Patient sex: F
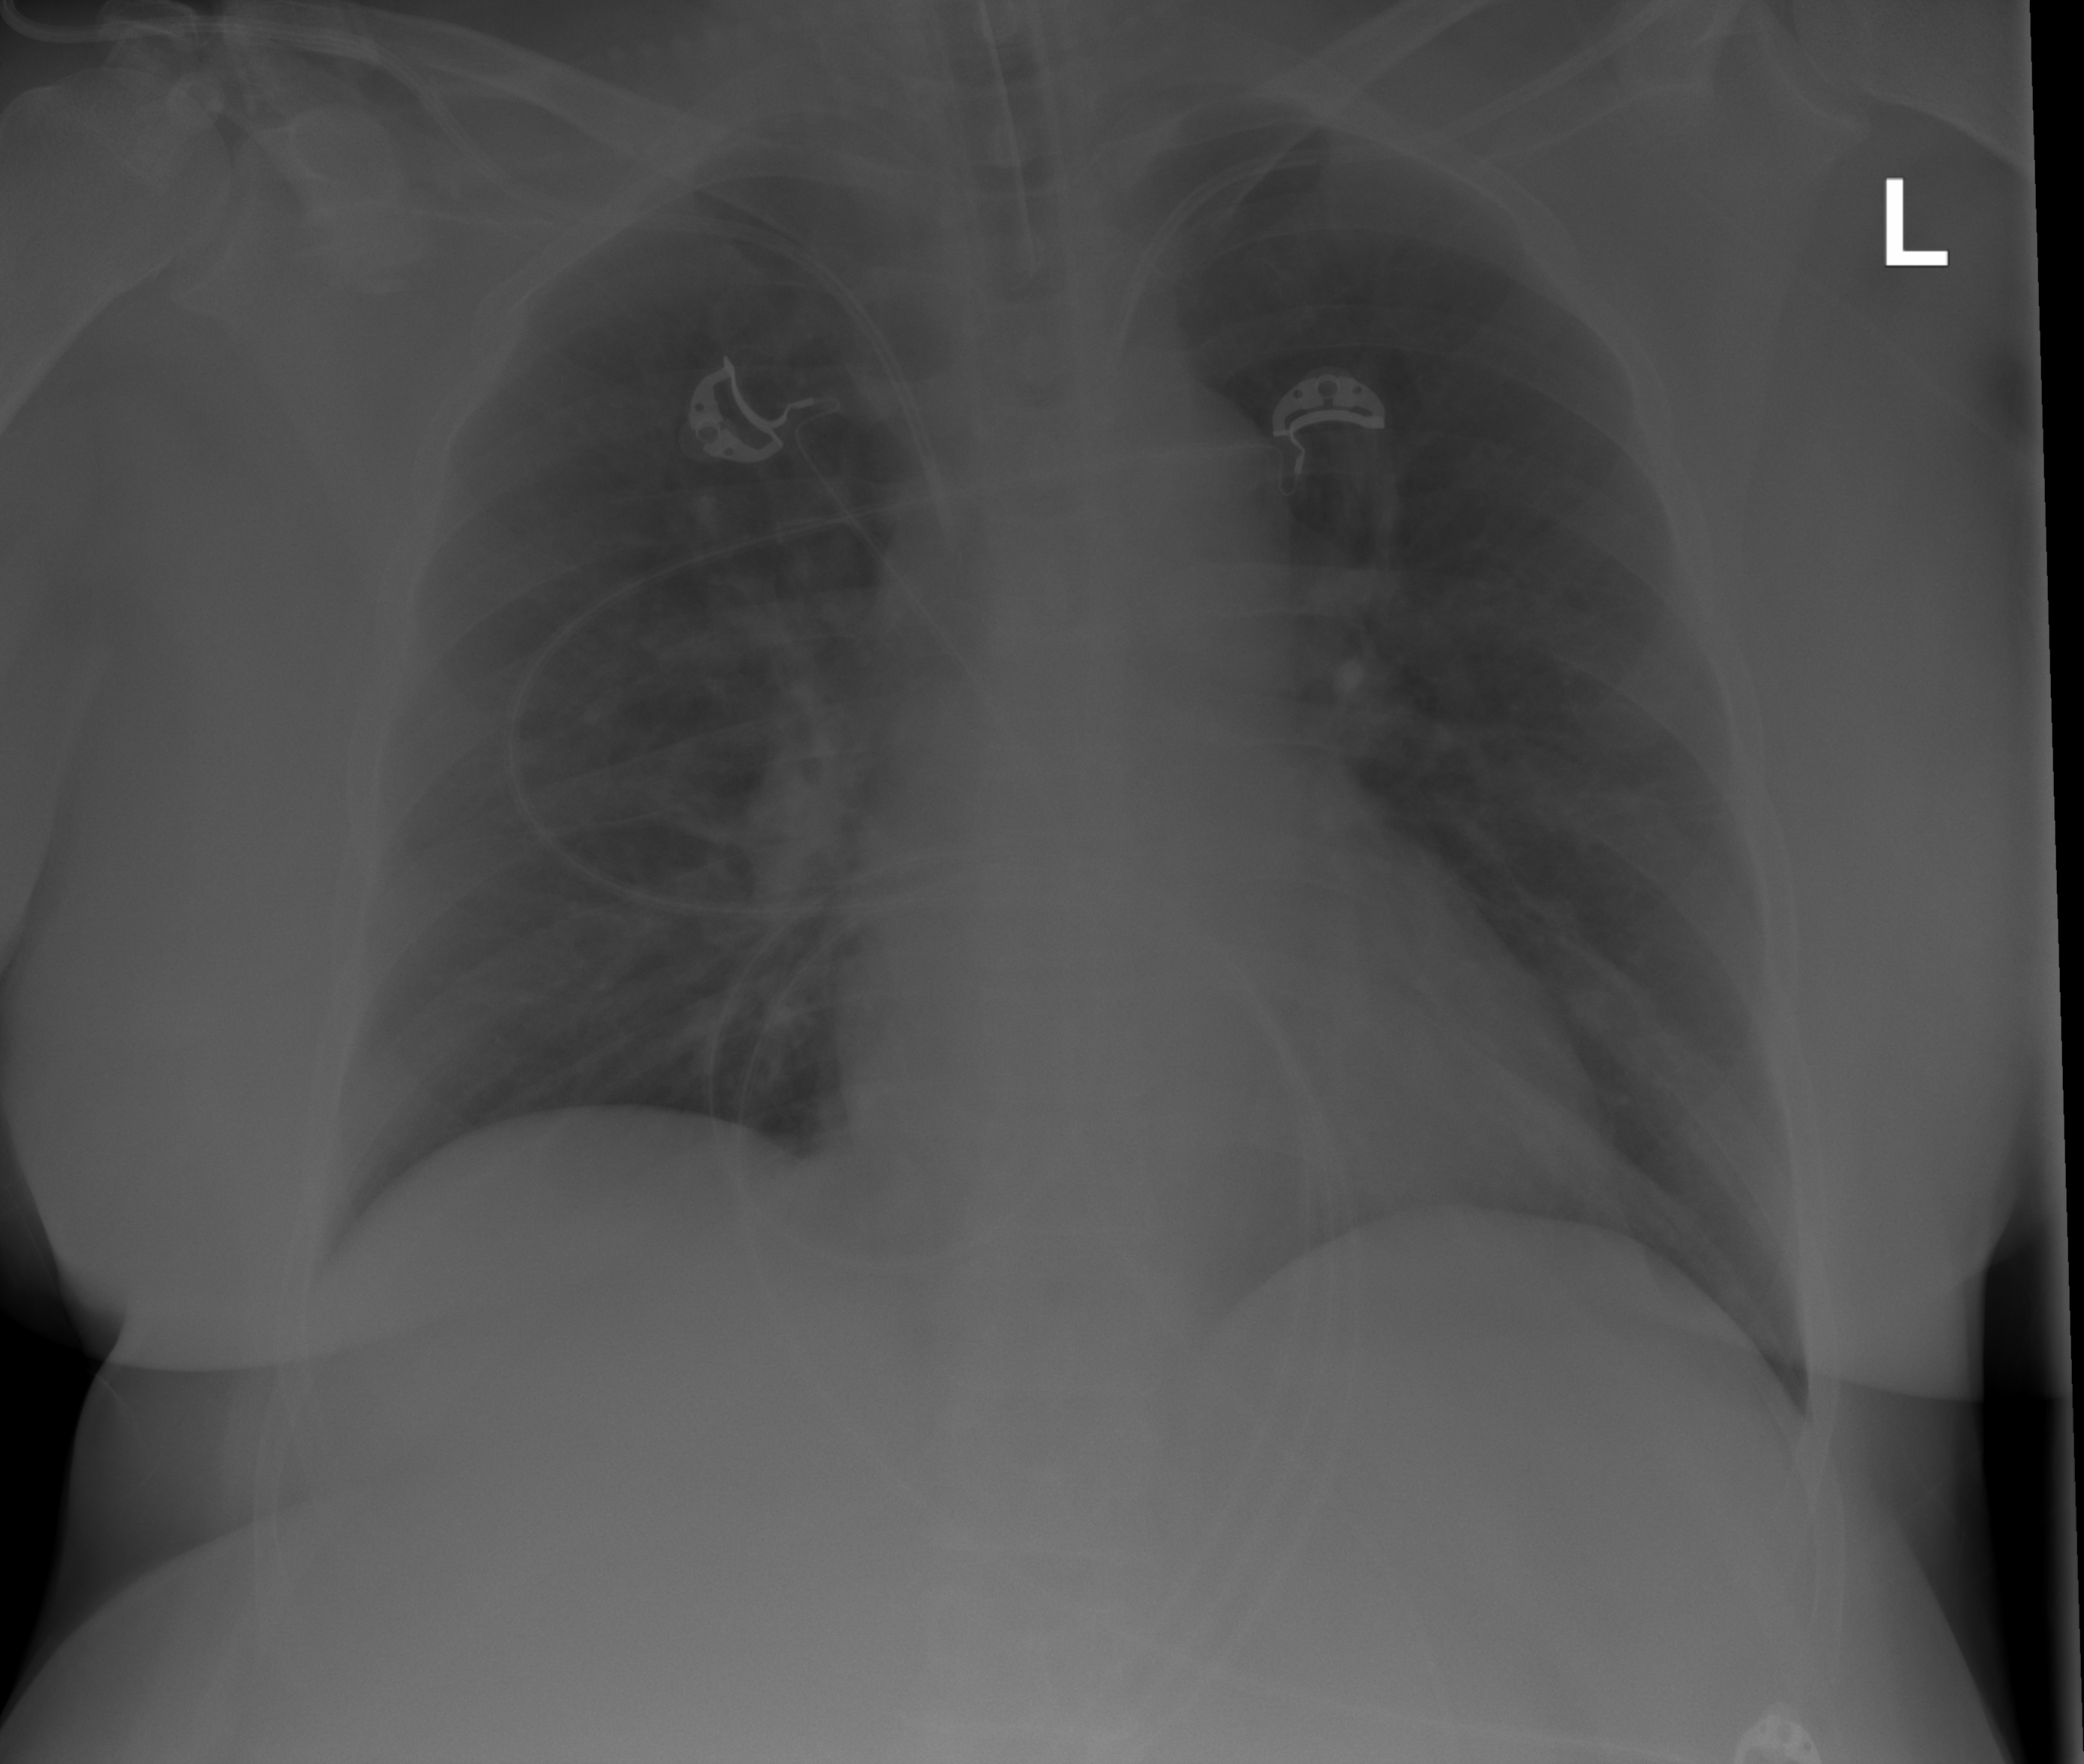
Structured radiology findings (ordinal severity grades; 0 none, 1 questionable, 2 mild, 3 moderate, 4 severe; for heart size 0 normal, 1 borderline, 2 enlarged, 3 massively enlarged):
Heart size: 1
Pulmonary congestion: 2
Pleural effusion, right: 0
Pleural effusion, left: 2
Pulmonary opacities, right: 2
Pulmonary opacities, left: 2
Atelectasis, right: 0
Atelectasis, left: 0